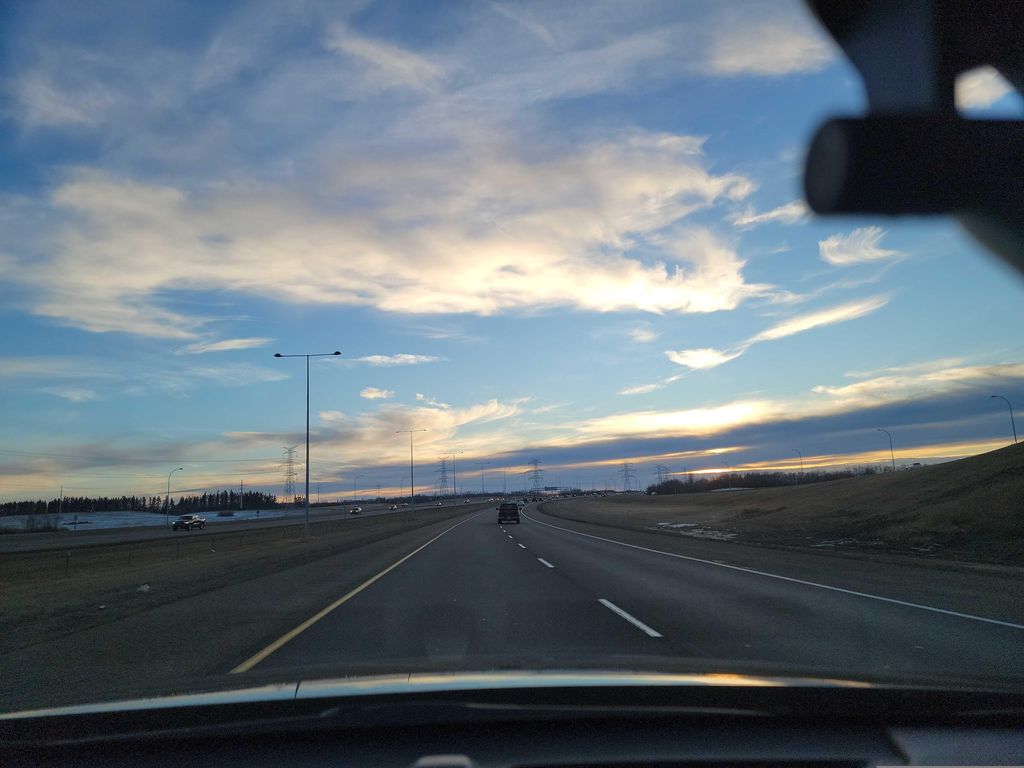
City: edmonton